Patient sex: M
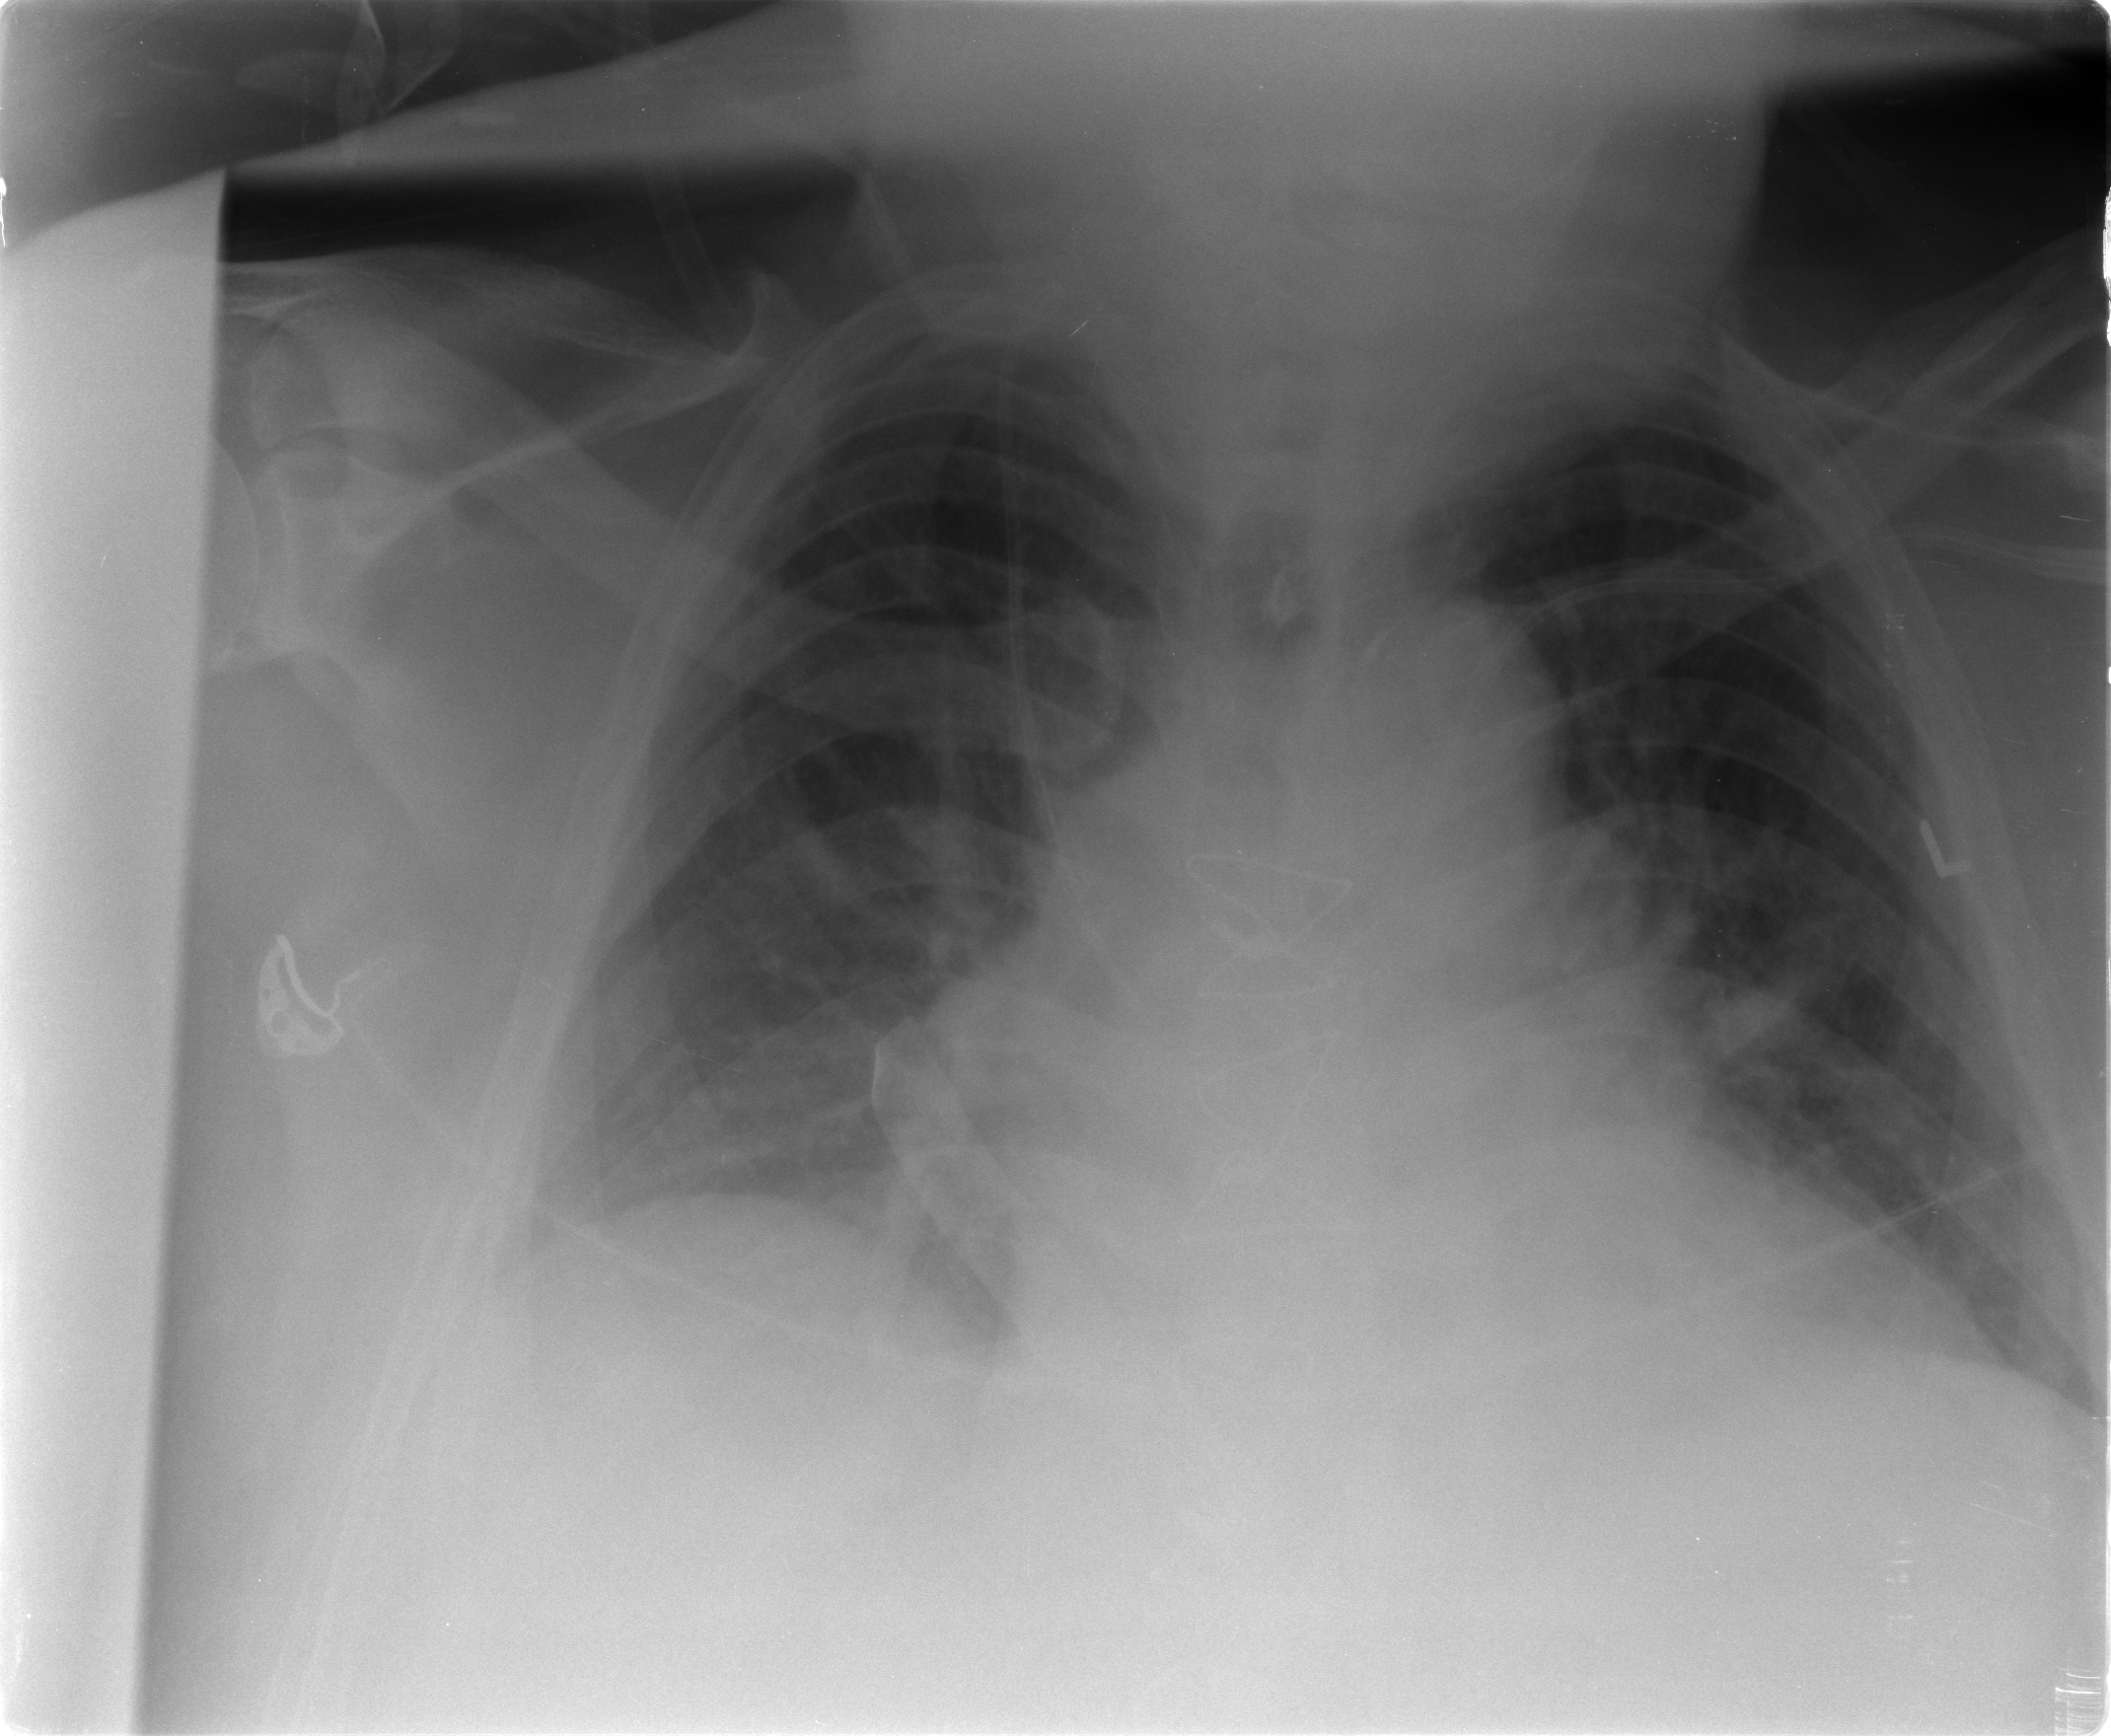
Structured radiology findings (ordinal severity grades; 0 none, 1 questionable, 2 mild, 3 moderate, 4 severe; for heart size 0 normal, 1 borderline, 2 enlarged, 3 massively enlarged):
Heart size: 2
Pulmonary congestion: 2
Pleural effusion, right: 0
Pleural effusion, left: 0
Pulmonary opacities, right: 0
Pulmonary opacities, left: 0
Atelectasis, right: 2
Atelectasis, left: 2